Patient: sex M, age 19
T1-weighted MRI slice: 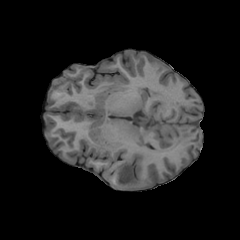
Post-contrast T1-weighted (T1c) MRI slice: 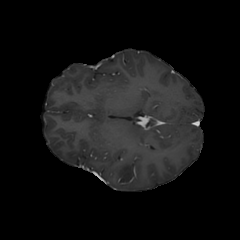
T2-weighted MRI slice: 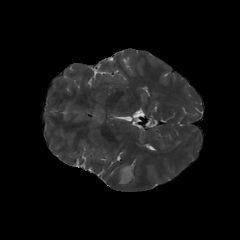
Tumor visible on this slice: yes
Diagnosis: Oligodendroglioma, IDH-mutant, 1p/19q-codeleted
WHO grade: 3